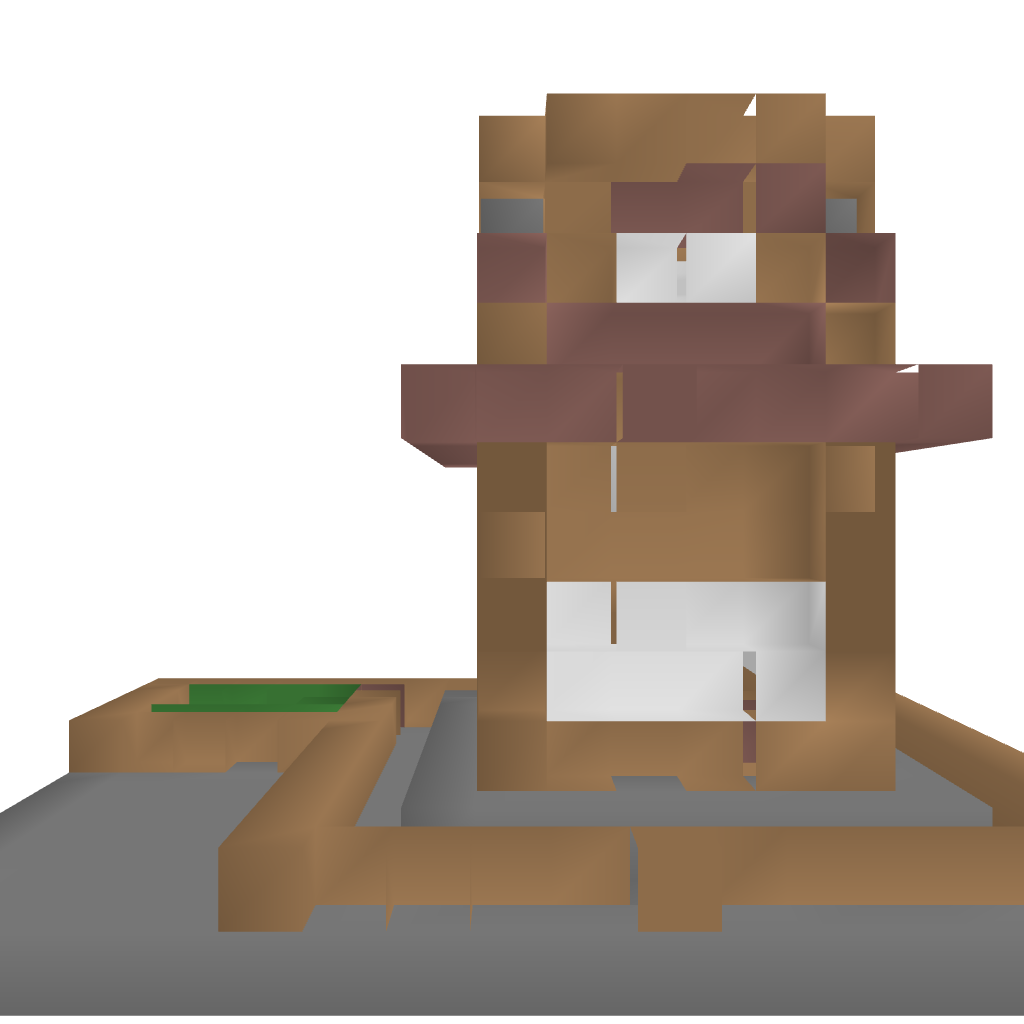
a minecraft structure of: Basic house n°1 good quality